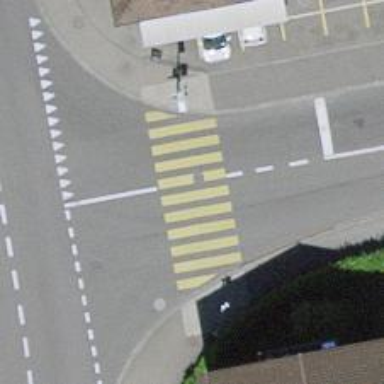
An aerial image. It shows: Crossing with traffic signals.